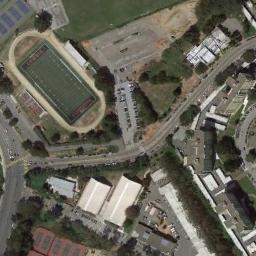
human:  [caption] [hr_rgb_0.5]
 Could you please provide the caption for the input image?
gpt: Many buildings are near the ground track field .

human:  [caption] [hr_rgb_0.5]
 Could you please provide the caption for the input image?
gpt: The ground track field with a gridiron is on a block and some other sports areas are next to the ground track field .

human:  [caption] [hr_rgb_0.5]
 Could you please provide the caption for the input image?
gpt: There is a building next to the track and field .

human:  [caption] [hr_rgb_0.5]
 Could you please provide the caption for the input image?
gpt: Track and field are next to concrete, Roads and buildings, And there are many vegetation around .

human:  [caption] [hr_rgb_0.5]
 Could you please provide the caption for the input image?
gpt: There are some trees and buildings beside the ground track field with a yellow track .